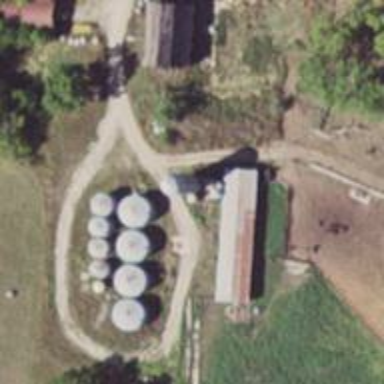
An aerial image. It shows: Silo.